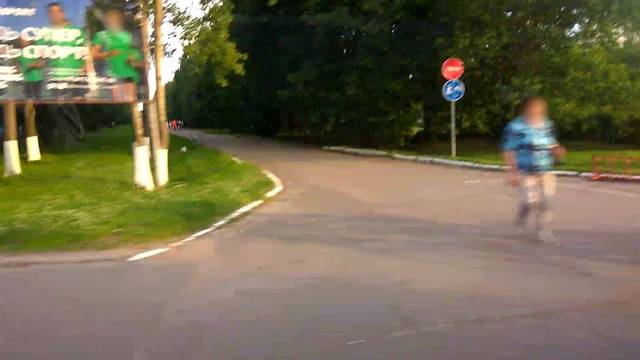
Region: Russia
Coordinates: 55.92, 37.832